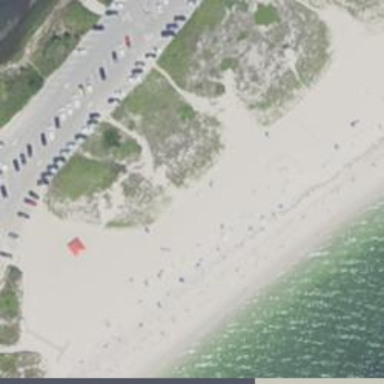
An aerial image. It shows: Scenic beach with natural beauty.